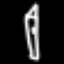
Label: pencil